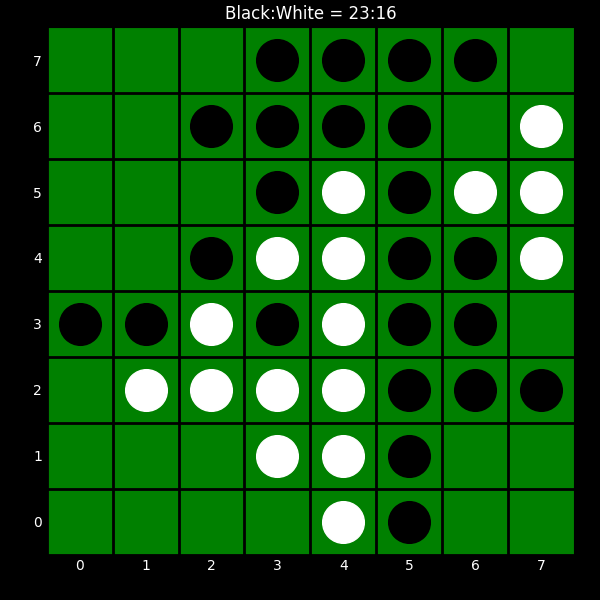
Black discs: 23
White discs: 16